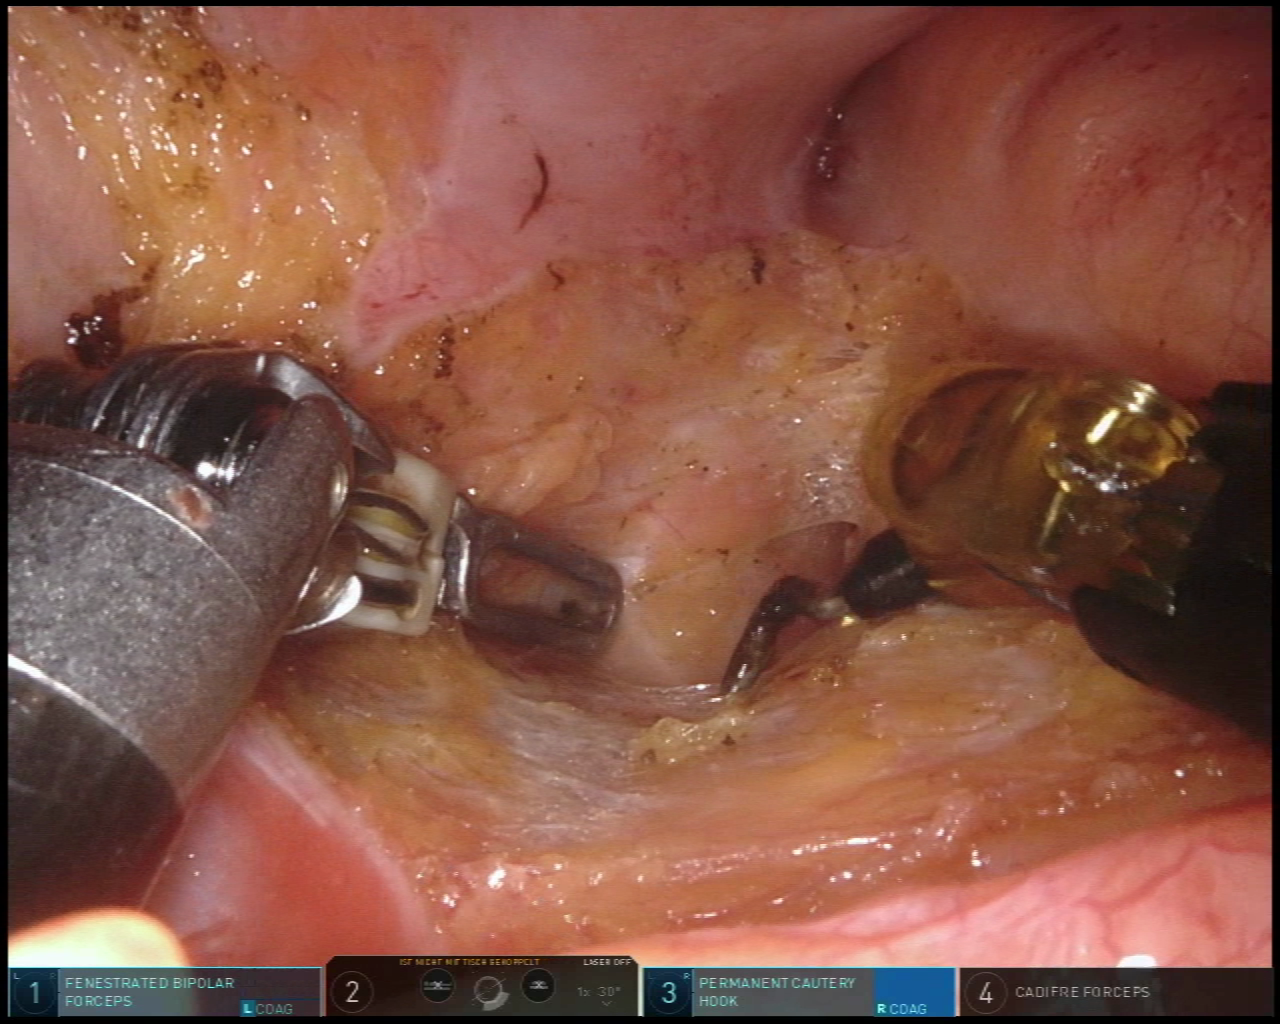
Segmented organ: abdominal_wall
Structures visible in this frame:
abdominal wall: yes
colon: yes
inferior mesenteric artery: no
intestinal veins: no
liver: no
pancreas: no
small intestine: no
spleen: no
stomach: no
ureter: no
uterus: no
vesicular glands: no